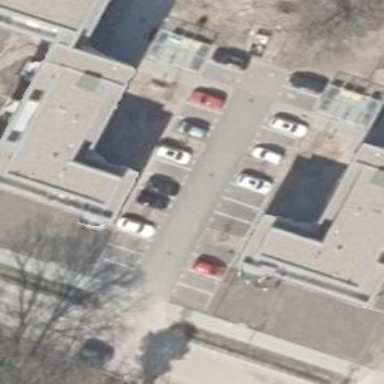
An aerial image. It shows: Beige apartments with flat roofs.